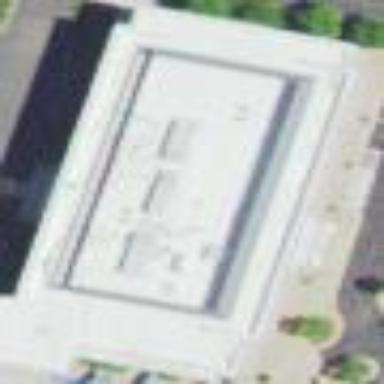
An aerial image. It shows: Commercial building.